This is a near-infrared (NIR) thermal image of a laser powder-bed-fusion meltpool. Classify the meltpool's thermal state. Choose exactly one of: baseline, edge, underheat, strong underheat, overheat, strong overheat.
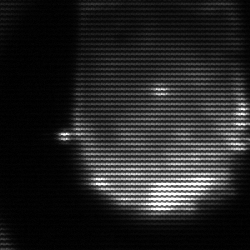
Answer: edge